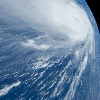
Label: cloud